Question: I am doing a spring bean injection to my jsf managed bean property for which am getting the above mentioned error. The following is the full stack trace:
'''
SEVERE: Error Rendering View[/sample.xhtml]
javax.faces.FacesException: Could not retrieve value of component with path : {Component-Path : [Class: javax.faces.component.UIViewRoot,ViewId: /sample.xhtml][Class: javax.faces.component.html.HtmlForm,Id: j_id1848100722_6e27c746][Class: javax.faces.component.html.HtmlBody,Id: j_id1848100722_6e27c740][Class: javax.faces.component.html.HtmlInputText,Id: j_id1848100722_6e27c7f4]}
at org.apache.myfaces.shared_impl.renderkit.RendererUtils.getValue(RendererUtils.java:347)
at org.apache.myfaces.shared_impl.renderkit.RendererUtils.getStringValue(RendererUtils.java:291)
at org.apache.myfaces.shared_impl.renderkit.html.HtmlTextRendererBase.renderInputBegin(HtmlTextRendererBase.java:169)
at org.apache.myfaces.shared_impl.renderkit.html.HtmlTextRendererBase.renderInput(HtmlTextRendererBase.java:158)
at org.apache.myfaces.shared_impl.renderkit.html.HtmlTextRendererBase.encodeEnd(HtmlTextRendererBase.java:75)
at javax.faces.component.UIComponentBase.encodeEnd(UIComponentBase.java:519)
at javax.faces.component.UIComponent.encodeAll(UIComponent.java:618)
at javax.faces.component.UIComponent.encodeAll(UIComponent.java:614)
at javax.faces.component.UIComponent.encodeAll(UIComponent.java:614)
at javax.faces.component.UIComponent.encodeAll(UIComponent.java:614)
at org.apache.myfaces.view.facelets.FaceletViewDeclarationLanguage.renderView(FaceletViewDeclarationLanguage.java:1159)
at org.apache.myfaces.application.ViewHandlerImpl.renderView(ViewHandlerImpl.java:263)
at org.apache.myfaces.lifecycle.RenderResponseExecutor.execute(RenderResponseExecutor.java:85)
at org.apache.myfaces.lifecycle.LifecycleImpl.render(LifecycleImpl.java:239)
at javax.faces.webapp.FacesServlet.service(FacesServlet.java:191)
at org.apache.catalina.core.ApplicationFilterChain.internalDoFilter(ApplicationFilterChain.java:305)
at org.apache.catalina.core.ApplicationFilterChain.doFilter(ApplicationFilterChain.java:210)
at org.apache.catalina.core.StandardWrapperValve.invoke(StandardWrapperValve.java:225)
at org.apache.catalina.core.StandardContextValve.invoke(StandardContextValve.java:123)
at org.apache.catalina.authenticator.AuthenticatorBase.invoke(AuthenticatorBase.java:472)
at org.apache.catalina.core.StandardHostValve.invoke(StandardHostValve.java:168)
at org.apache.catalina.valves.ErrorReportValve.invoke(ErrorReportValve.java:98)
at org.apache.catalina.valves.AccessLogValve.invoke(AccessLogValve.java:927)
at org.apache.catalina.core.StandardEngineValve.invoke(StandardEngineValve.java:118)
at org.apache.catalina.connector.CoyoteAdapter.service(CoyoteAdapter.java:407)
at org.apache.coyote.http11.AbstractHttp11Processor.process(AbstractHttp11Processor.java:1001)
at org.apache.coyote.AbstractProtocol$AbstractConnectionHandler.process(AbstractProtocol.java:579)
at org.apache.tomcat.util.net.JIoEndpoint$SocketProcessor.run(JIoEndpoint.java:310)
at java.util.concurrent.ThreadPoolExecutor.runWorker(ThreadPoolExecutor.java:1110)
at java.util.concurrent.ThreadPoolExecutor$Worker.run(ThreadPoolExecutor.java:603)
at java.lang.Thread.run(Thread.java:722)
Caused by: javax.faces.FacesException: java.lang.reflect.InvocationTargetException
at org.apache.myfaces.config.ManagedBeanBuilder.buildManagedBean(ManagedBeanBuilder.java:228)
at org.apache.myfaces.el.unified.resolver.ManagedBeanResolver.createManagedBean(ManagedBeanResolver.java:303)
at org.apache.myfaces.el.unified.resolver.ManagedBeanResolver.getValue(ManagedBeanResolver.java:266)
at javax.el.CompositeELResolver.getValue(CompositeELResolver.java:67)
at org.apache.myfaces.el.unified.resolver.FacesCompositeELResolver.getValue(FacesCompositeELResolver.java:142)
at org.apache.myfaces.el.VariableResolverImpl.resolveVariable(VariableResolverImpl.java:65)
at org.apache.myfaces.el.convert.VariableResolverToELResolver.getValue(VariableResolverToELResolver.java:96)
at javax.el.CompositeELResolver.getValue(CompositeELResolver.java:67)
at org.apache.myfaces.el.unified.resolver.FacesCompositeELResolver.getValue(FacesCompositeELResolver.java:142)
at org.apache.el.parser.AstIdentifier.getValue(AstIdentifier.java:72)
at org.apache.el.parser.AstValue.getValue(AstValue.java:147)
at org.apache.el.ValueExpressionImpl.getValue(ValueExpressionImpl.java:189)
at org.apache.myfaces.view.facelets.el.TagValueExpression.getValue(TagValueExpression.java:85)
at javax.faces.component._DeltaStateHelper.eval(_DeltaStateHelper.java:243)
at javax.faces.component.UIOutput.getValue(UIOutput.java:71)
at javax.faces.component.UIInput.getValue(UIInput.java:143)
at org.apache.myfaces.shared_impl.renderkit.RendererUtils.getValue(RendererUtils.java:343)
... 30 more
Caused by: java.lang.reflect.InvocationTargetException
at sun.reflect.NativeMethodAccessorImpl.invoke0(Native Method)
at sun.reflect.NativeMethodAccessorImpl.invoke(NativeMethodAccessorImpl.java:57)
at sun.reflect.DelegatingMethodAccessorImpl.invoke(DelegatingMethodAccessorImpl.java:43)
at java.lang.reflect.Method.invoke(Method.java:601)
at org.apache.catalina.core.DefaultInstanceManager.postConstruct(DefaultInstanceManager.java:212)
at org.apache.catalina.core.DefaultInstanceManager.newInstance(DefaultInstanceManager.java:154)
at org.apache.catalina.core.DefaultInstanceManager.newInstance(DefaultInstanceManager.java:146)
at org.apache.myfaces.config.annotation.Tomcat7AnnotationLifecycleProvider.newInstance(Tomcat7AnnotationLifecycleProvider.java:68)
at org.apache.myfaces.config.ManagedBeanBuilder.buildManagedBean(ManagedBeanBuilder.java:162)
... 46 more
Caused by: java.lang.NullPointerException
at common.beans.StartBean.fillTable(StartBean.java:35)
... 55 more
'''
My web xml is the following:
'''
<?xml version="1.0" encoding="UTF-8"?>
<web-app xmlns:xsi="http://www.w3.org/2001/XMLSchema-instance" xmlns="http://java.sun.com/xml/ns/javaee" xmlns:web="http://java.sun.com/xml/ns/javaee/web-app_2_5.xsd" xsi:schemaLocation="http://java.sun.com/xml/ns/javaee http://java.sun.com/xml/ns/javaee/web-app_3_0.xsd" id="WebApp_ID" version="3.0">
<display-name>testjsf</display-name>
<welcome-file-list>
<welcome-file>sample.xhtml</welcome-file>
<welcome-file>index.htm</welcome-file>
<welcome-file>index.jsp</welcome-file>
<welcome-file>default.html</welcome-file>
<welcome-file>default.htm</welcome-file>
<welcome-file>default.jsp</welcome-file>
</welcome-file-list>
<servlet>
<servlet-name>Faces Servlet</servlet-name>
<servlet-class>javax.faces.webapp.FacesServlet</servlet-class>
<load-on-startup>1</load-on-startup>
</servlet>
<servlet-mapping>
<servlet-name>Faces Servlet</servlet-name>
<url-pattern>*.xhtml</url-pattern>
</servlet-mapping>
<context-param>
<param-name>javax.servlet.jsp.jstl.fmt.localizationContext</param-name>
<param-value>resources.application</param-value>
</context-param>
<context-param>
<param-name>org.apache.myfaces.SERIALIZE_STATE_IN_SESSION</param-name>
<param-value>false</param-value>
</context-param>
<context-param>
<description>State saving method: 'client' or 'server' (=default). See JSF Specification 2.5.2</description>
<param-name>javax.faces.STATE_SAVING_METHOD</param-name>
<param-value>client</param-value>
</context-param>
<context-param>
<param-name>org.apache.myfaces.ALLOW_JAVASCRIPT</param-name>
<param-value>true</param-value>
</context-param>
<context-param>
<param-name>org.apache.myfaces.PRETTY_HTML</param-name>
<param-value>true</param-value>
</context-param>
<context-param>
<param-name>org.apache.myfaces.DETECT_JAVASCRIPT</param-name>
<param-value>false</param-value>
</context-param>
<context-param>
<param-name>org.apache.myfaces.AUTO_SCROLL</param-name>
<param-value>true</param-value>
</context-param>
<listener>
<listener-class>org.apache.myfaces.webapp.StartupServletContextListener</listener- class>
</listener>
<listener>
<listener-class>
org.springframework.web.context.ContextLoaderListener
</listener-class>
</listener>
</web-app>
'''
My application context is the following:
'''
<?xml version="1.0" encoding="UTF-8"?>
<beans xmlns="http://www.springframework.org/schema/beans"
xmlns:xsi="http://www.w3.org/2001/XMLSchema-instance"
xsi:schemaLocation="http://www.springframework.org/schema/beans
http://www.springframework.org/schema/beans/spring-beans-2.5.xsd">
<bean id="springb" class="common.springbeans.Springbean">
</bean>
</beans>
'''
My faces-config is the following:
'''
<?xml version="1.0" encoding="UTF-8"?>
<faces-config
xmlns="http://java.sun.com/xml/ns/javaee"
xmlns:xsi="http://www.w3.org/2001/XMLSchema-instance"
xsi:schemaLocation="http://java.sun.com/xml/ns/javaee http://java.sun.com/xml/ns/javaee/web-facesconfig_2_0.xsd"
version="2.0">
<managed-bean>
<managed-bean-name>userbean</managed-bean-name>
<managed-bean-class>common.beans.StartBean</managed-bean-class>
<managed-bean-scope>view</managed-bean-scope>
<managed-property>
<property-name>ispringBeans</property-name>
<value>#{springb}</value>
</managed-property>
</managed-bean>
<application>
<el-resolver>
org.springframework.web.jsf.el.SpringBeanFacesELResolver
</el-resolver>
</application>
</faces-config>
'''
The jars I included are the following:

Lastly this is the piece of code where I am trying to inject:
'''
public class StartBean implements Serializable{
/**
*
*/
private static final long serialVersionUID = 1L;
private String value;
private boolean val;
private ArrayList<TestModel> list;
private TestModel tm;
private IDataFillBean bean;
private IspringBeans ispringBeans;
@PostConstruct
public void fillTable(){
setList(new ArrayList<TestModel>(0));
list = (ArrayList<TestModel>) ispringBeans.fillDatamodel();
}
}
'''
It seems a direct injection. Am I missing anything here?
Please guide me. Thanks in advance.
Now, I removed @postConstruct annotation from the class fillTable, called fillTable from "action" of commandButton and this exception goes off, Does this mean during @postConstruct method call the spring bean still wont be injected into the properties?
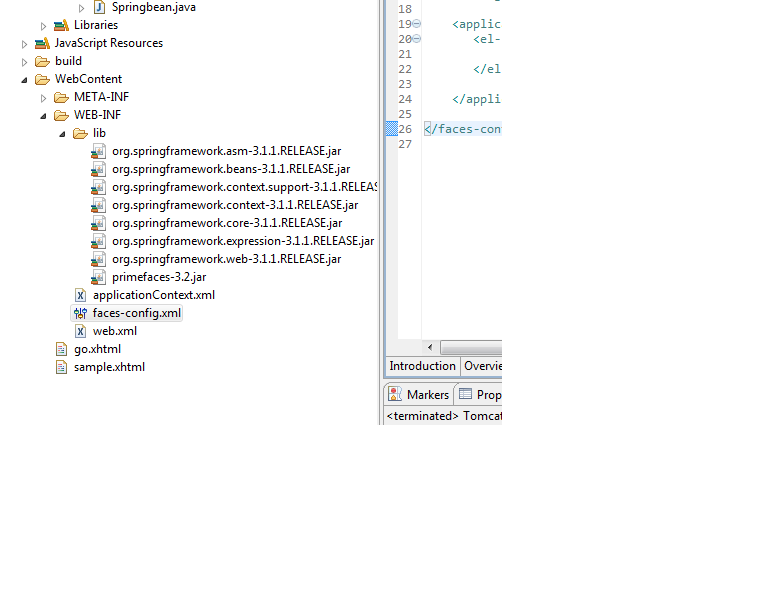
Answer: I have tested with a new application with new eclipse juno having mojarra and it seem to work fine. So the problem turns out to be Myfaces.